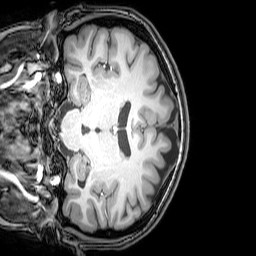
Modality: T1w
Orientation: coronal
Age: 23
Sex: female
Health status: healthy
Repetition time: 0.081 s
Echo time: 0.037 s